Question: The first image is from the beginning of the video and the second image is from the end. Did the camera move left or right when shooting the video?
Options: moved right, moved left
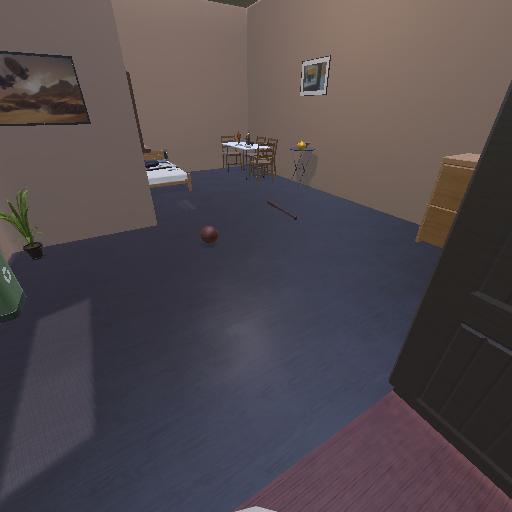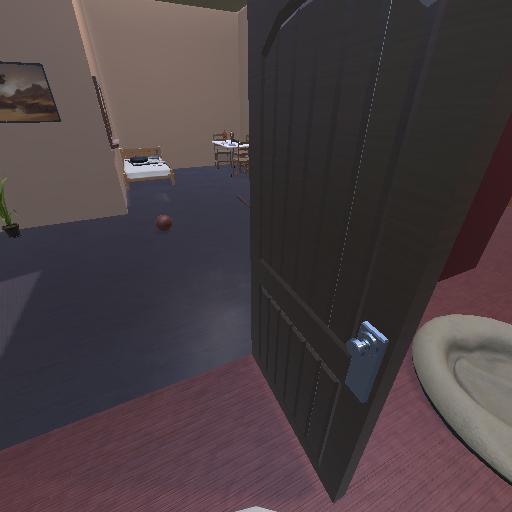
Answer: moved right